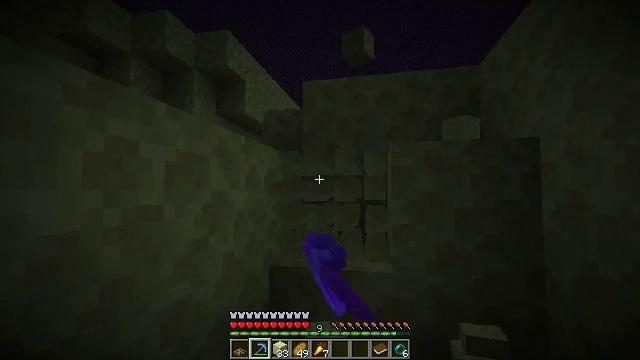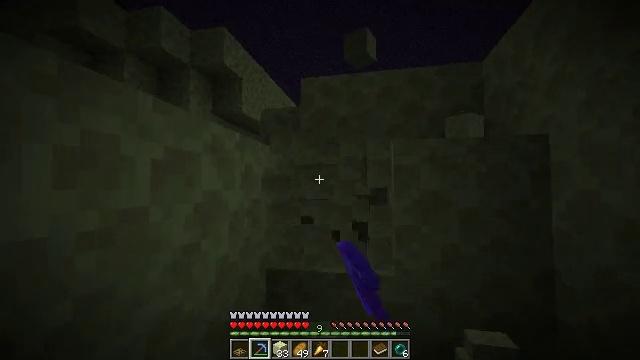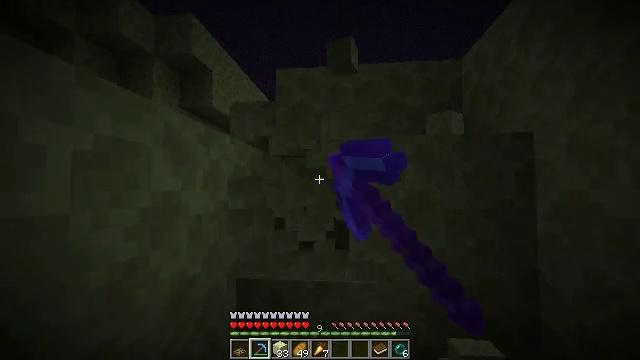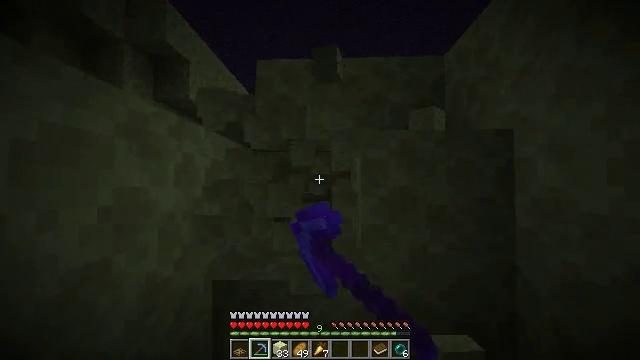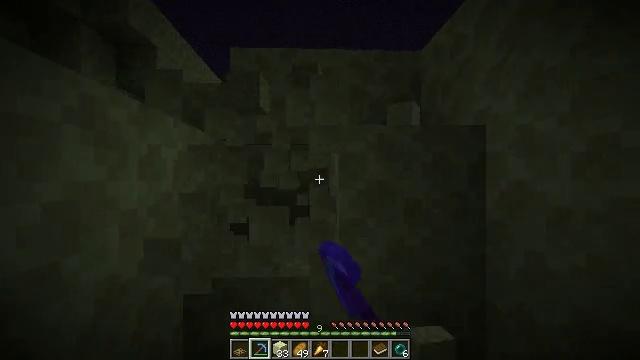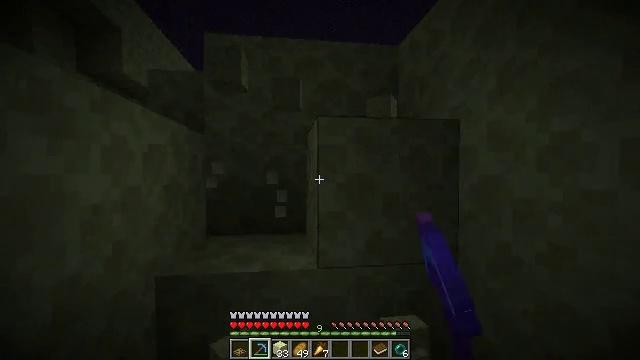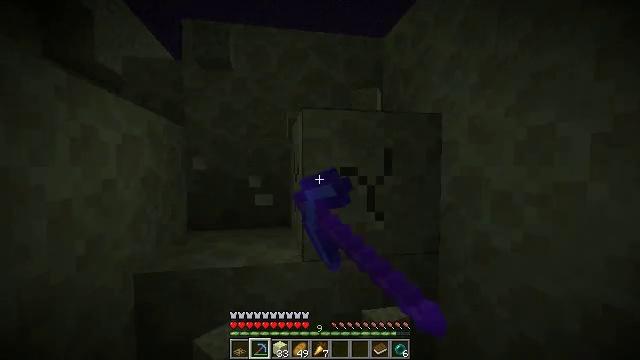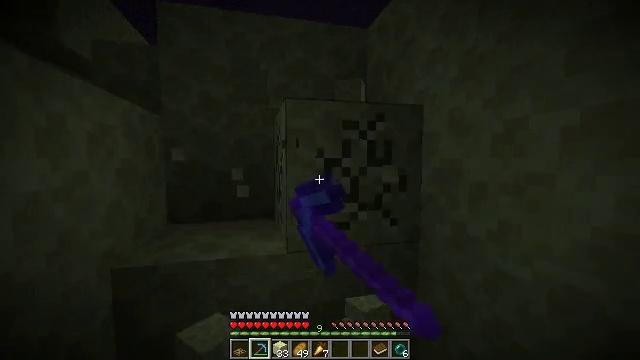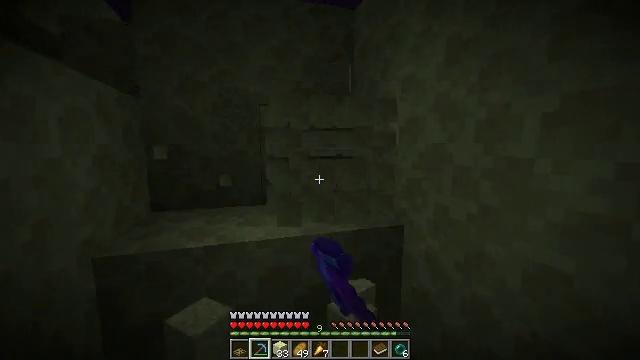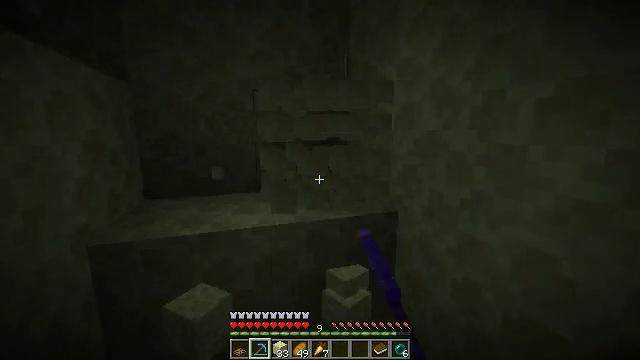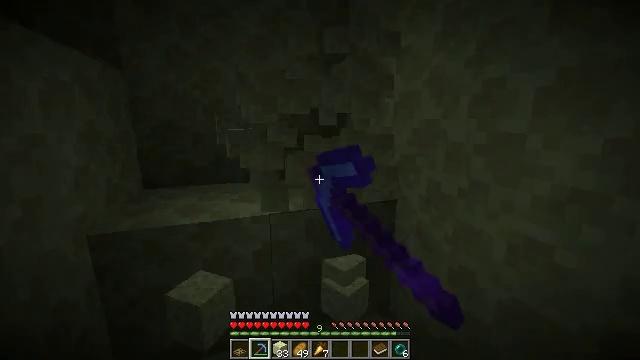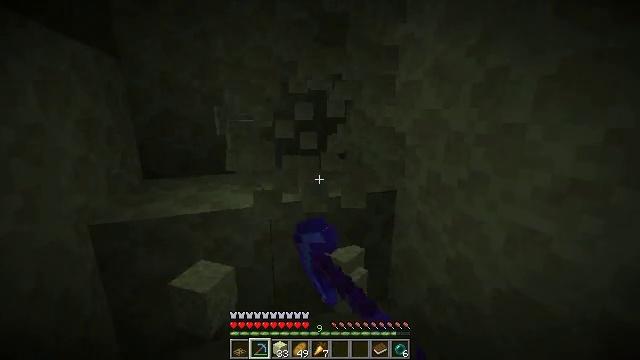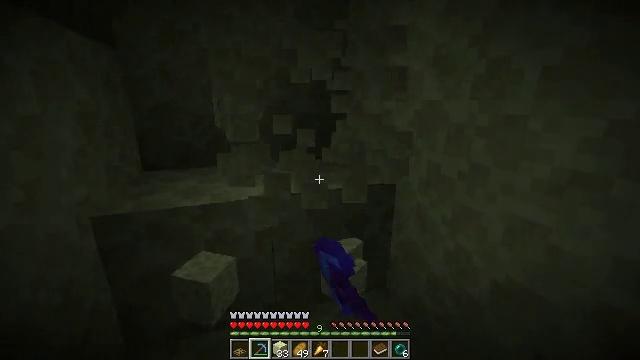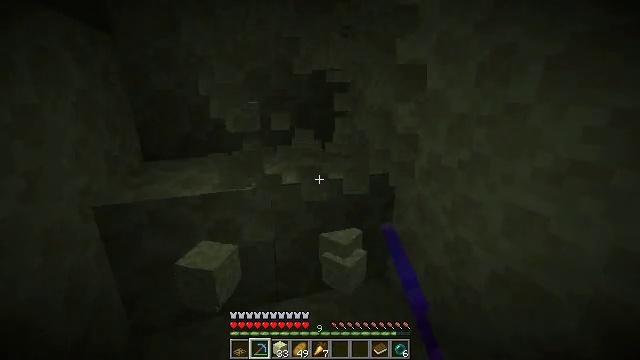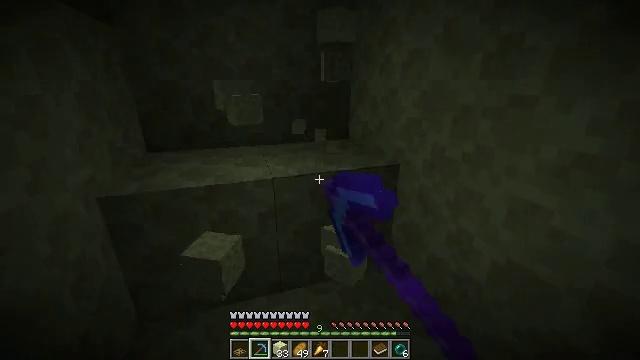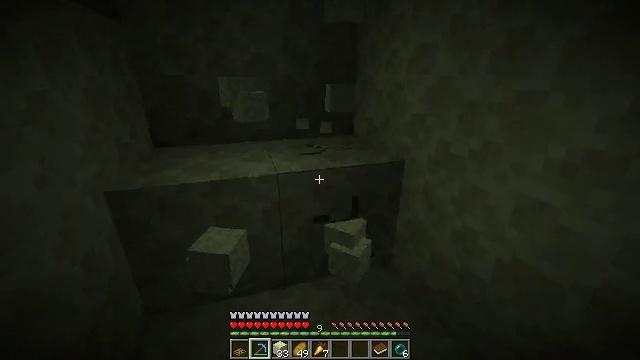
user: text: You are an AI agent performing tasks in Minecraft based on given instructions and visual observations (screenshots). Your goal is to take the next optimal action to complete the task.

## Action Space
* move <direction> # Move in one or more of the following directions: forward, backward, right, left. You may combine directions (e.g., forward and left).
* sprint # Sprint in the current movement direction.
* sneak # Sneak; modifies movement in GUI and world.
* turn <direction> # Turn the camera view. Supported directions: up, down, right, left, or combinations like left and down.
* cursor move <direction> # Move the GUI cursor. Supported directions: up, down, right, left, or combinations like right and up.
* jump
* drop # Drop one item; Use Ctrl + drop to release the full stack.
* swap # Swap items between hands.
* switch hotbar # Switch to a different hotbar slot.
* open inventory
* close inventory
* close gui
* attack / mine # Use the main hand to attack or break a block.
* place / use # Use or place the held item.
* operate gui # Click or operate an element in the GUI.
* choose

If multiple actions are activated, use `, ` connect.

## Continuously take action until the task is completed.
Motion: motion action
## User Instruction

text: Mine the end stone in the End dimension.
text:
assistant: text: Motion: move forward, attack / mine
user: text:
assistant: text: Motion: turn right, attack / mine
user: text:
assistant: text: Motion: turn right, attack / mine
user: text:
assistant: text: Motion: turn right and down, attack / mine
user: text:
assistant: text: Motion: turn right and down, attack / mine
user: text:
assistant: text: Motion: turn right and down, attack / mine
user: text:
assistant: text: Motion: turn right and down, attack / mine
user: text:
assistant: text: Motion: turn right and down, attack / mine
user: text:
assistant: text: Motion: turn right and down, attack / mine
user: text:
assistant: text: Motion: turn down, attack / mine
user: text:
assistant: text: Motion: turn down, attack / mine
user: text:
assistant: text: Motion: turn down, attack / mine
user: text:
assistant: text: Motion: turn down, attack / mine
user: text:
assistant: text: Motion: turn down, attack / mine
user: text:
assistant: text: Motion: turn left, attack / mine
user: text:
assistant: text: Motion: turn left and down, attack / mine
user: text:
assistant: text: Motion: turn left, attack / mine
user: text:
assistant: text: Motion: turn left, attack / mine
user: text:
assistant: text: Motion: turn left, attack / mine
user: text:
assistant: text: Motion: turn left, attack / mine
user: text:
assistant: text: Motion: turn left, attack / mine
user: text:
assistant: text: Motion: attack / mine
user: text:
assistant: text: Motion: turn left, attack / mine
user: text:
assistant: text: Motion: turn left and up, attack / mine
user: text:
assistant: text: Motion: move forward, turn left and up, attack / mine
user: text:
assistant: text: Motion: move forward, attack / mine
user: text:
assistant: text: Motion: move forward, attack / mine
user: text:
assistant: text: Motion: attack / mine
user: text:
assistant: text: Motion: turn right and up, attack / mine
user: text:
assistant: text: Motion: turn right and up, attack / mine